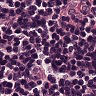
Metastatic tissue present: no